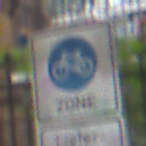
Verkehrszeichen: BeginnFahrradzone
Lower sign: BesondereFahrzeugeUndTransportgueter5
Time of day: MorningAfternoon
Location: Outdoor (Urban)
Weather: Overcast
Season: NotSpecified
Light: Natural